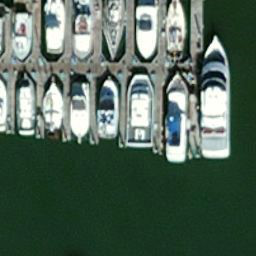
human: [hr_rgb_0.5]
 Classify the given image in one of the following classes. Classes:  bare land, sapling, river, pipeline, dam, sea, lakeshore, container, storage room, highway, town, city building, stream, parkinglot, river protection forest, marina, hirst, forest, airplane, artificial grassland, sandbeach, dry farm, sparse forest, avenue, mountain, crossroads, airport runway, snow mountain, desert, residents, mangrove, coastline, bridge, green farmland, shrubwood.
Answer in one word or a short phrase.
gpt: marina